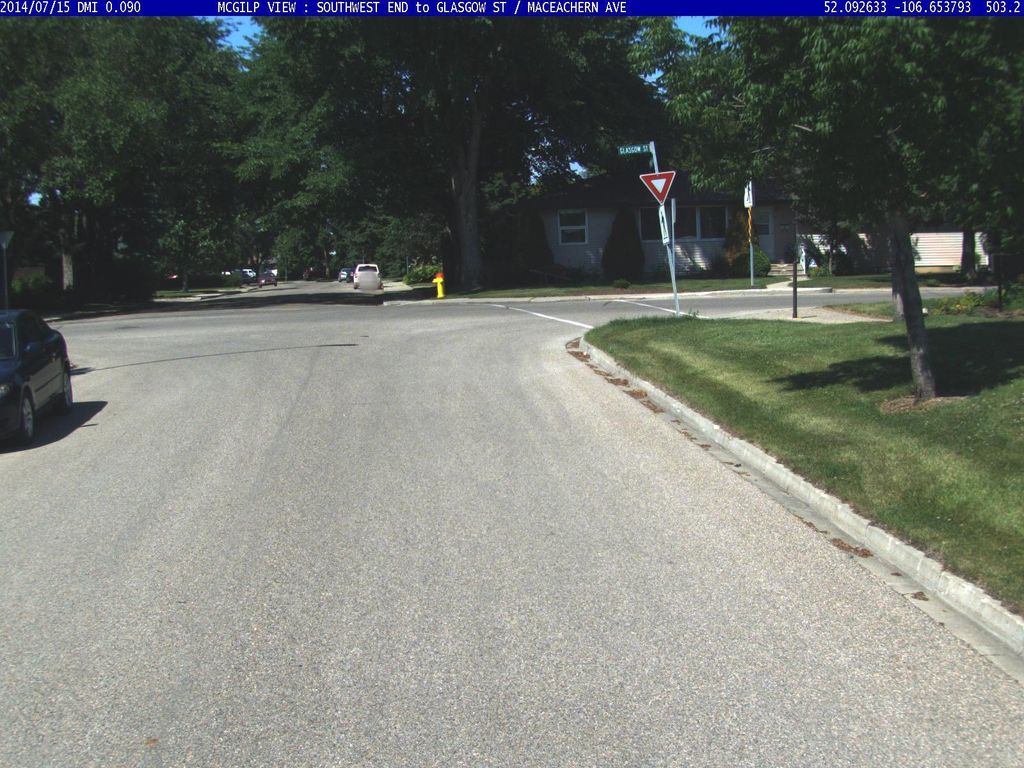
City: saskatoon